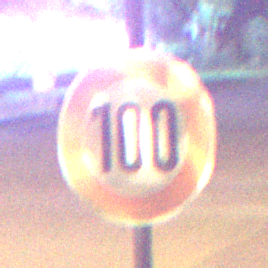
Verkehrszeichen: Geschwindigkeit100
Umgebung: Outdoor, Suburban
Tageszeit: Night
Wetter: PartlyCloudy
Licht: Artificial
Jahreszeit: NotSpecified
Kontrast: HighContrast